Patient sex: M
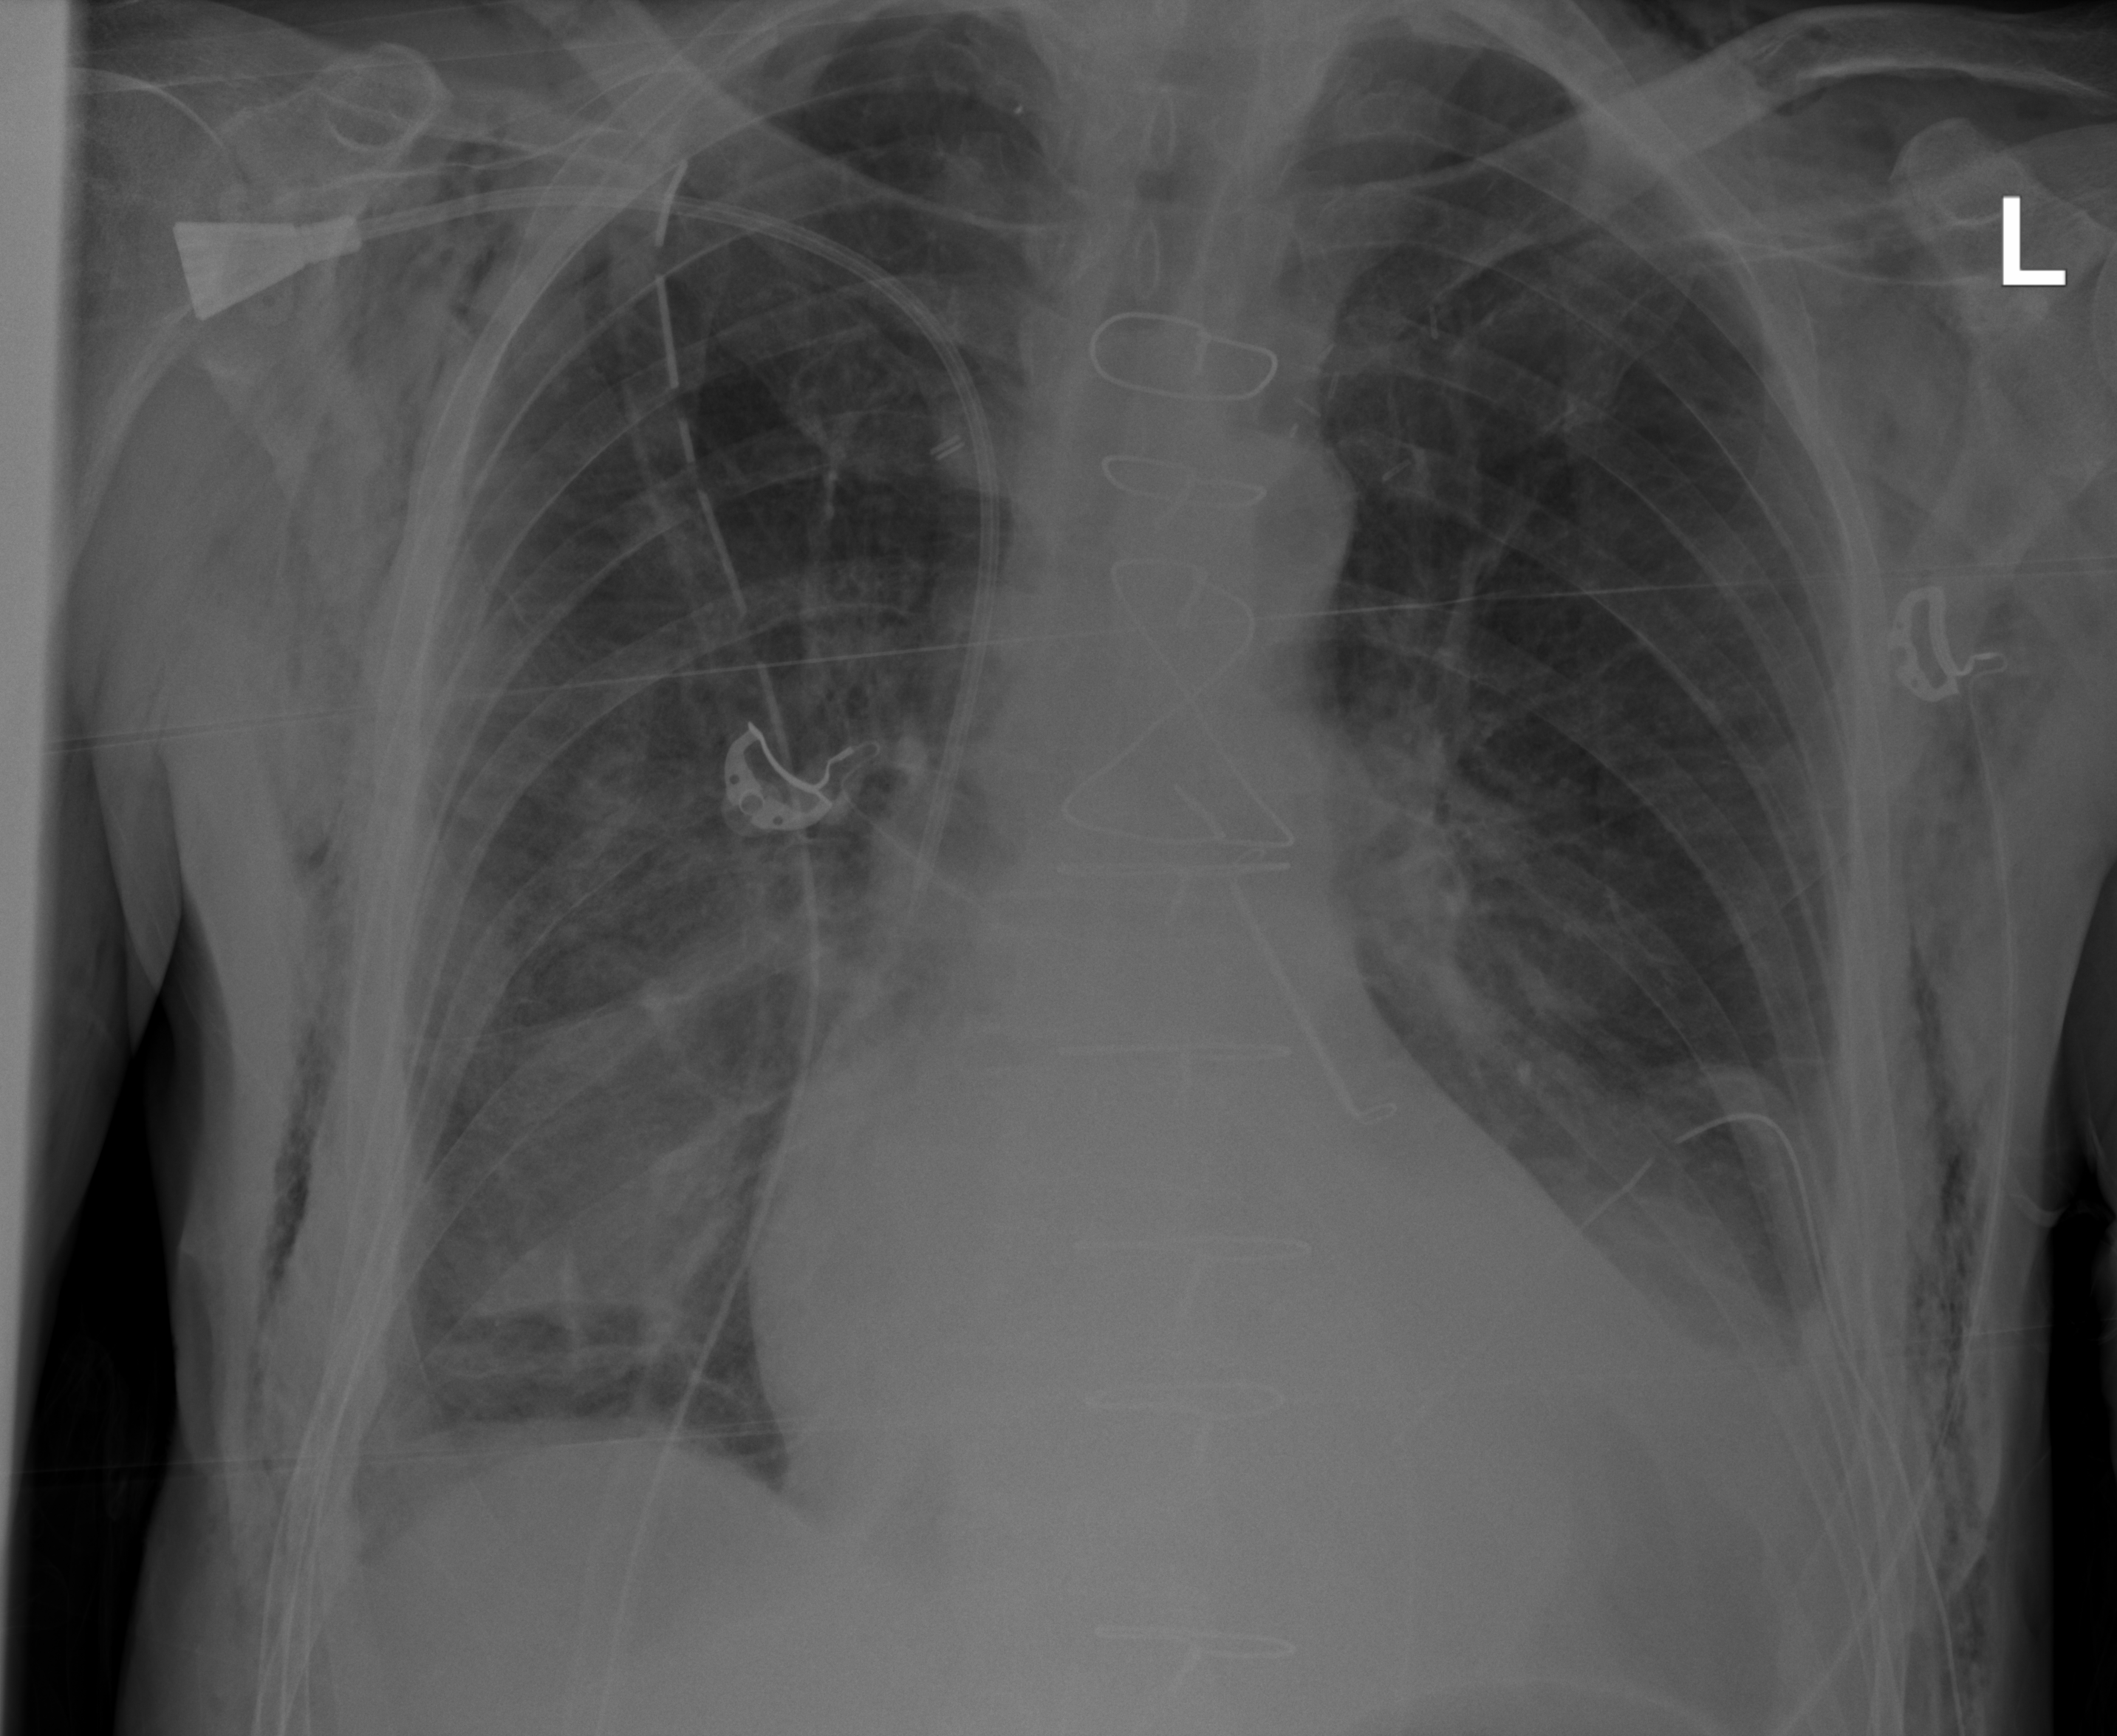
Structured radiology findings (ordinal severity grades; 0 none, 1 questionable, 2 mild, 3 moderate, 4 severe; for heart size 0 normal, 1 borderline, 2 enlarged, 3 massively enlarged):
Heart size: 0
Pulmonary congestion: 0
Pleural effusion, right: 2
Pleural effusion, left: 2
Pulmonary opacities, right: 0
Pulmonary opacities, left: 0
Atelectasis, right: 2
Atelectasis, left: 2